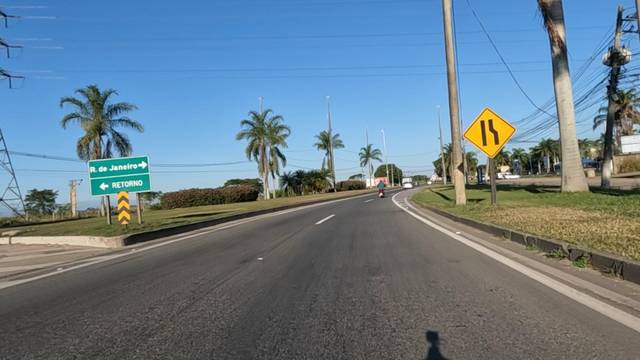
Region: Brazil
Coordinates: -21.766, -41.347